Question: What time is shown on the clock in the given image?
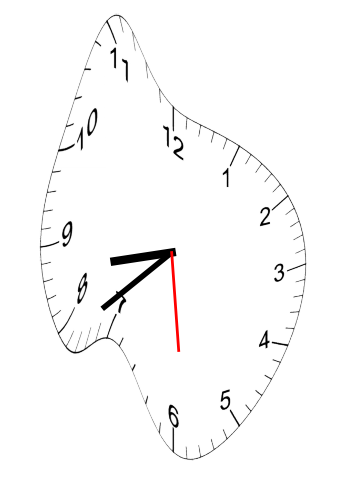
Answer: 08:38:29